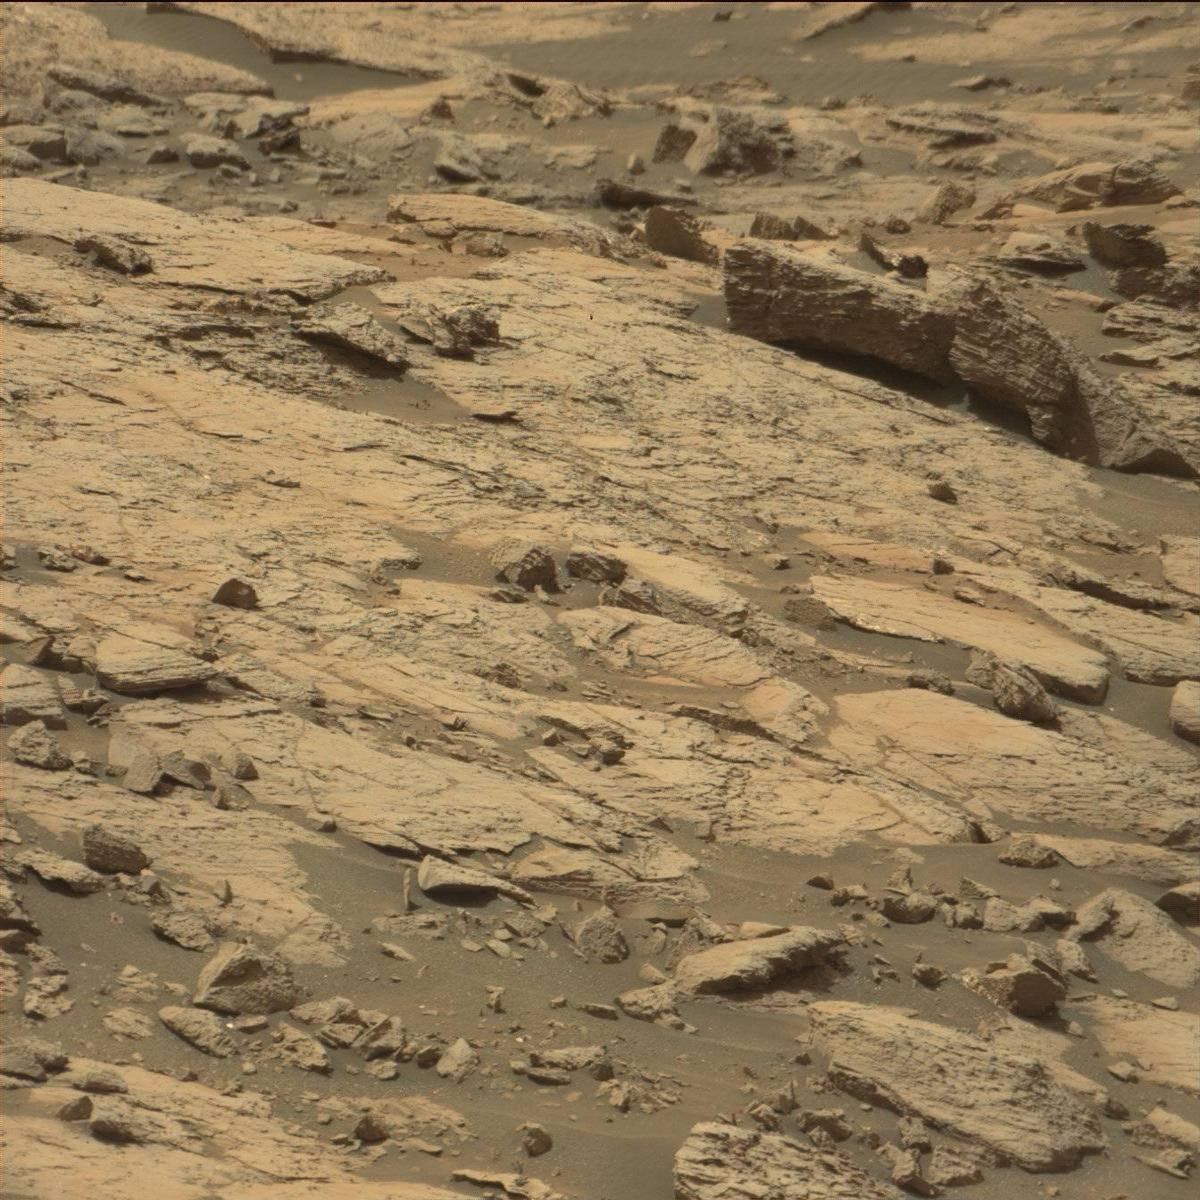
Terrain classes present: Bedrock, Sand / Soil